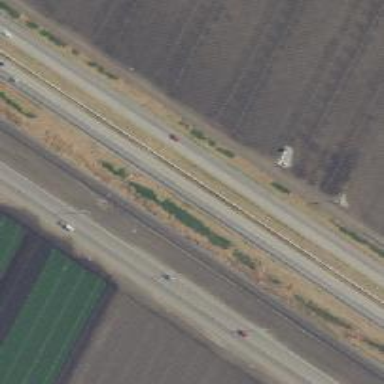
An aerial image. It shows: Trunk highway with expressway features.